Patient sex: M
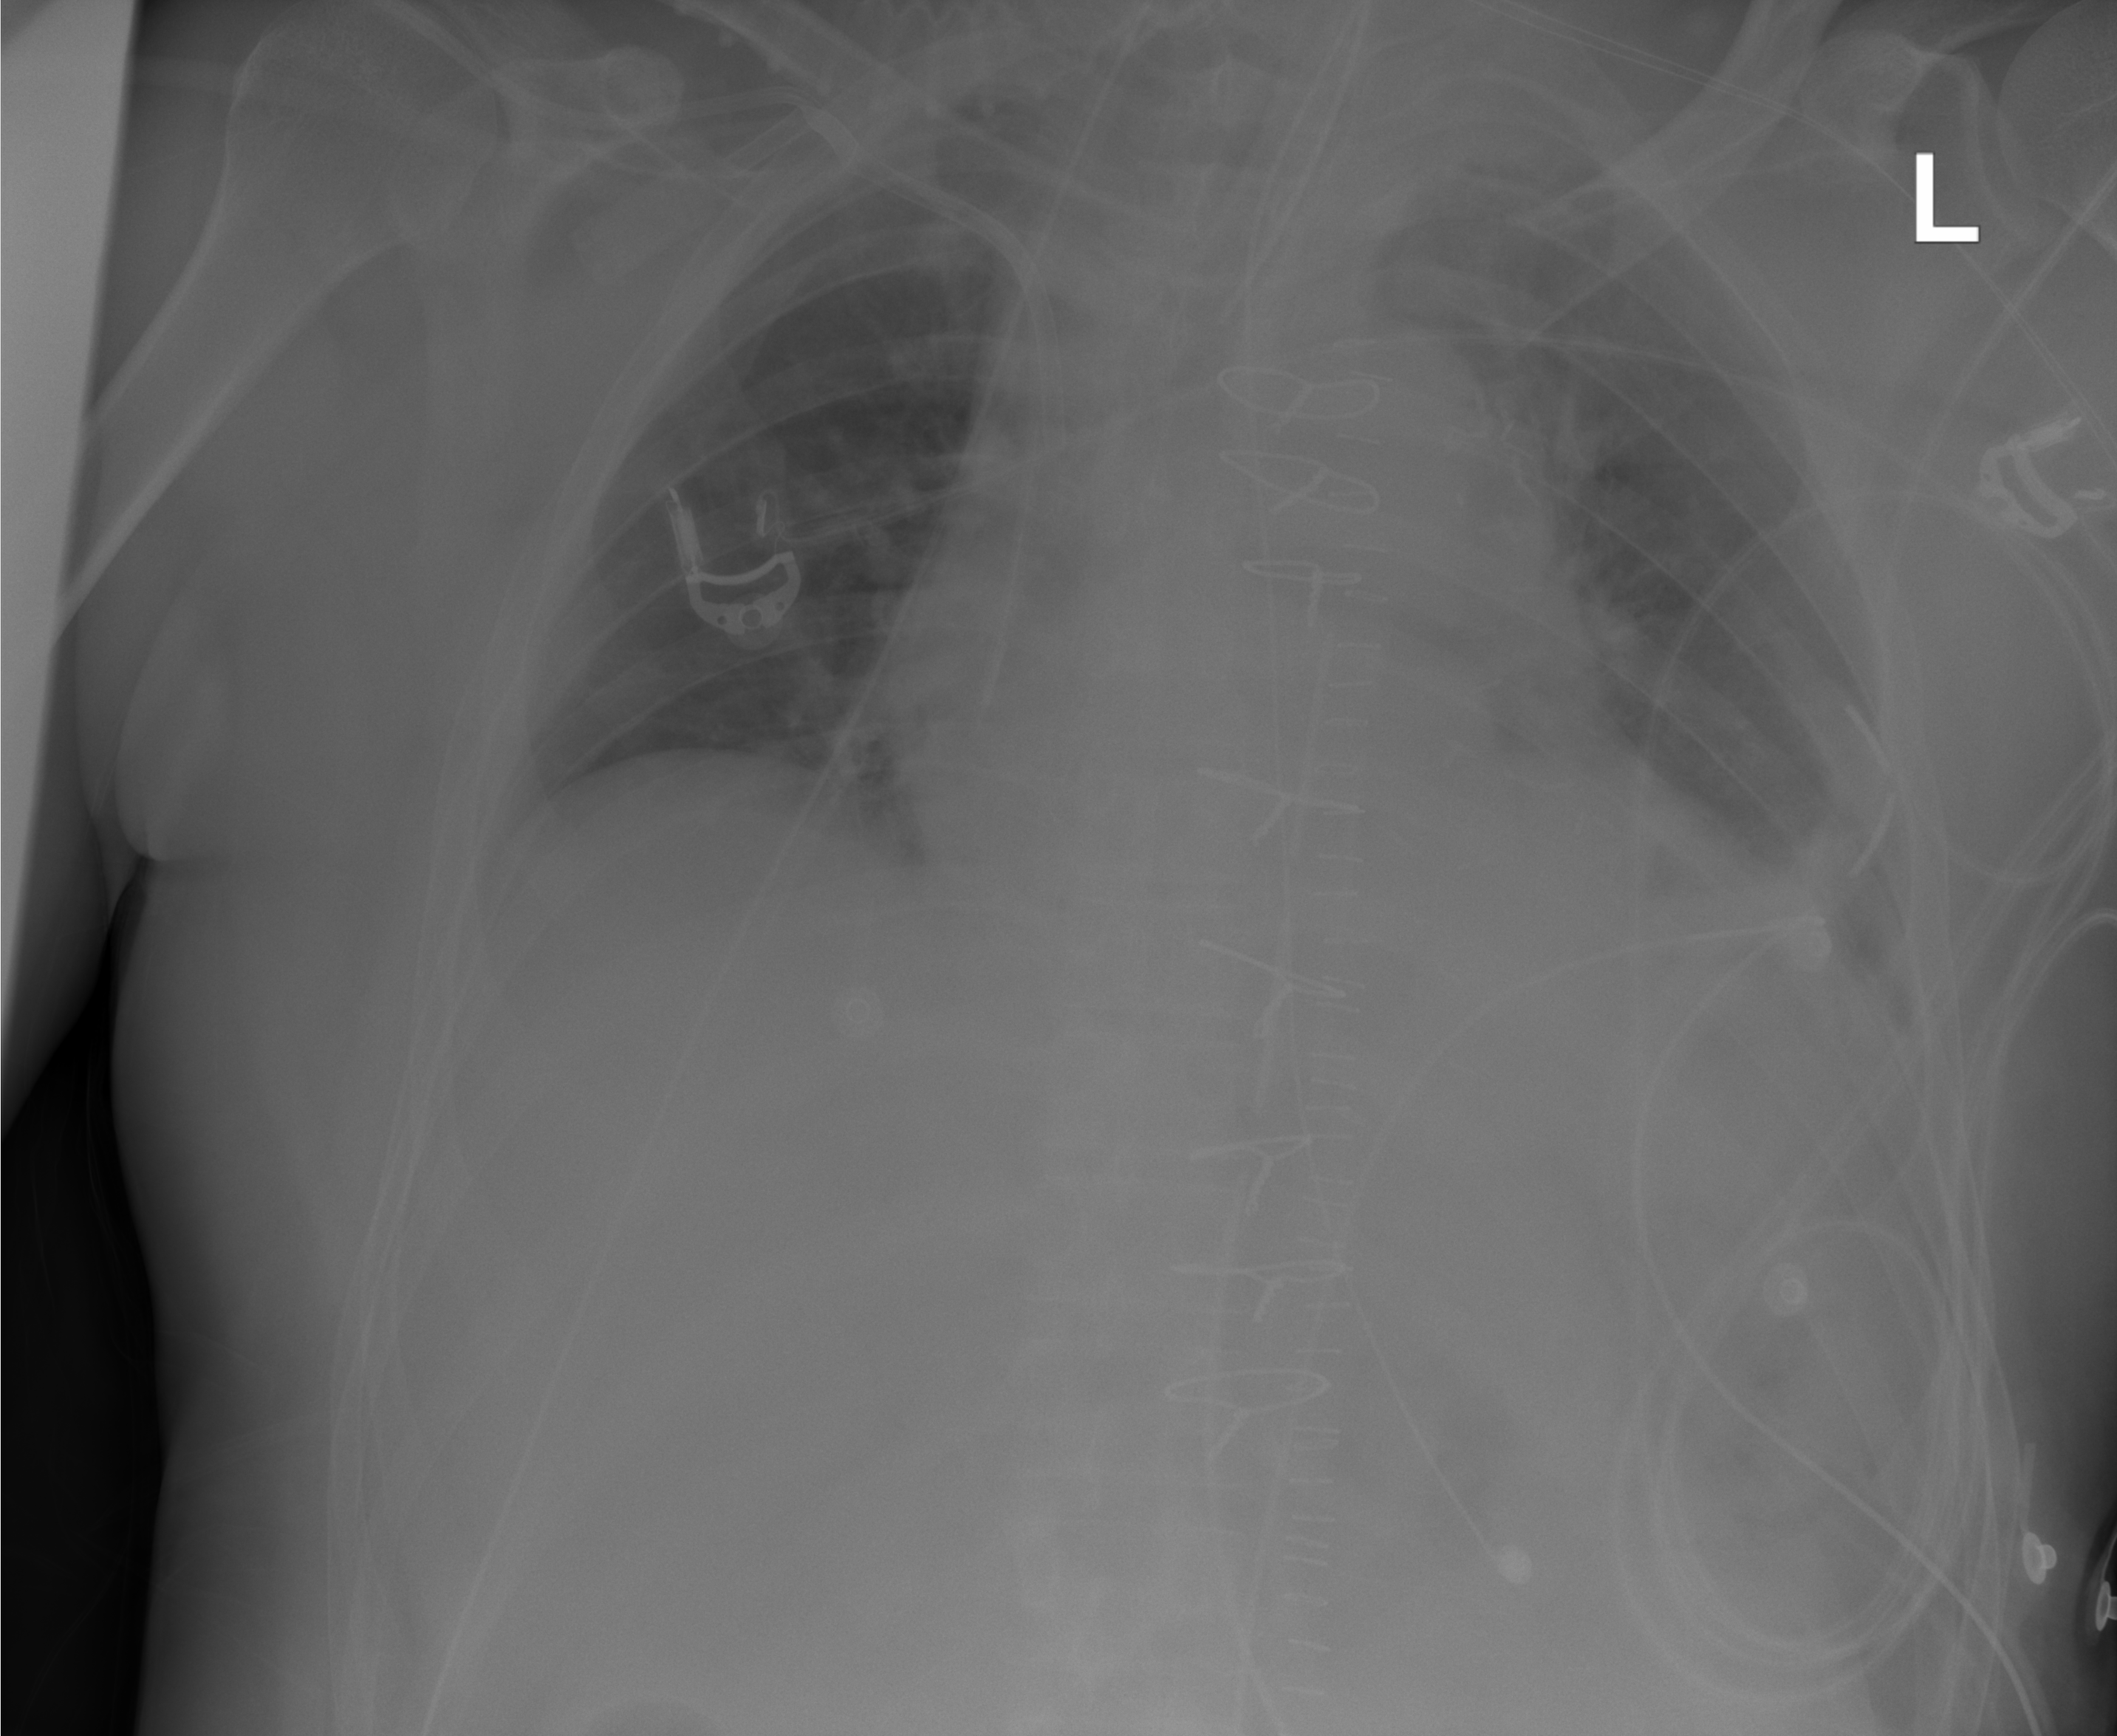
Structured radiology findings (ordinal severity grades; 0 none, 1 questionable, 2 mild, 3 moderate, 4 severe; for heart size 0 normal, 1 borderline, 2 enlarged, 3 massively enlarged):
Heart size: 2
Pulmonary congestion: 0
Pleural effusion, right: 0
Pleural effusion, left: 2
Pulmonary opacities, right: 0
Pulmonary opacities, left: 0
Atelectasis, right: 0
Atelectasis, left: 2